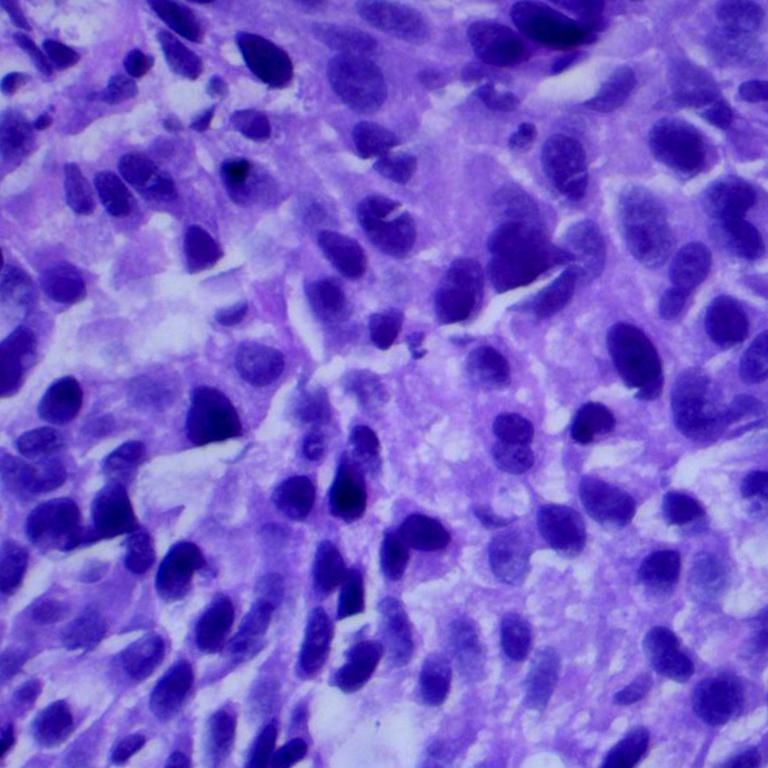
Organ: lung
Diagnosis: squamous carcinomas